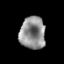
Tissue: prostate
Cell type: T cells
Senescence score: 0.352
Nuclear area (px): 808
Mean DAPI intensity: 144.083